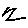
Label: zigzag